Question: I am using in order to add event on my calendar via my mobile application.
What I want to do is to change the color of the items of the navbar (CANCEL and DONE) please check the image below:
any suggestions?
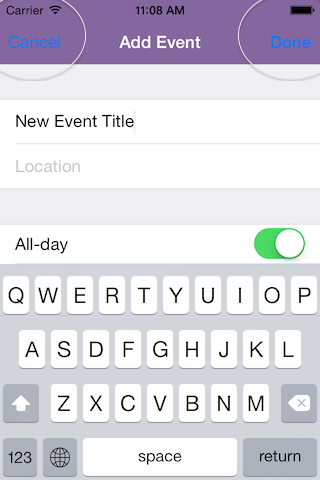
Answer: Use this code
'''
[self.navigationController.navigationBar setTintColor:[UIColor whiteColor]];
'''
And if you are presenting 'UIViewController' then use below code:
Create a 'UIBarButtonItem'
'''
UIBarButtonItem *barButton = [[UIBarButtonItem alloc] initWithTitle:@"Cancel" style:UIBarButtonItemStylePlain target:self action:@selector(cancelButtonTapped:)];
[barButton setTintColor:[UIColor whiteColor]];
'''
And if you are using 'Apple' provided 'UIViewController' then this code:
'''
UIImagePickerController *controller = [[UIImagePickerController alloc] init];
[controller setDelegate:self];
[controller setSourceType:UIImagePickerControllerSourceTypePhotoLibrary | UIImagePickerControllerSourceTypeSavedPhotosAlbum];
[controller.navigationBar setTintColor:[UIColor redColor]];
'''